Question: I have a set of data in the format as below:
name q1 q2 q3
ER_1 0 0 0
ER_2 0 0 0
I have written a code that does a calculation by reading in this data table and then if the particular calculation concerns one of the names mentioned ex: ER_1 then the q1, q2 and q3 will get updated. I am able to do this and modify the table except that I have trouble saving it in the same format. Here is my attempt which results in a txt file with all elements in a single line i.e. : name,q1,q2,q3,ER_1,0,0,0,ER_2,0,0,0
'''
data=numpy.loadtxt('table.txt', dtype=str,usecols=(0,1,2,3,4))#,unpack=True)
NAME='ER_1'
lst=[0,1,2]
for i in lst:
if NAME in data[i][0]:
data[i][1] = '27'
data.tofile('newdata.txt',sep=',')
'''

code as requested:
so you'll need to make a text file called - massout.txt which looks like this:
'''
Source M_ratio R_ratio B_ratio F_tot F_red F_blue c3
ER_1 0 0 0 0 0 0 0
ER_2 0 0 0 0 0 0 0
'''
then just copy and run this:
'''
massout=numpy.loadtxt('massout.txt', dtype=str,usecols=(0,1,2,3,4,5,6,7))#,unpack=True)
source='ER_1'
lst=[0,1,2]
for i in lst:
if source in massout[i][0]:
massout[i][1] = '27'
numpy.savetxt('newdata.txt', massout, delimiter='', fmt='%s
' )
'''
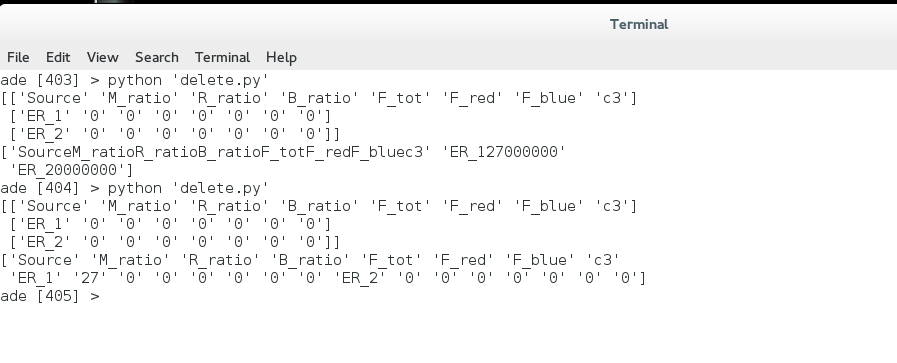
Answer: The 'tofile' method writes the data "flattened". It writes the elements sequentially to the file, losing any shape information about the array.
Your use of the function <URL>. Don't include ''
'' in the 'fmt' argument. The following works for me:
'''
numpy.savetxt('newdata.txt', massout, delimiter=' ', fmt='%s')
'''
---
With a 2-d numpy array, it is more efficient and stylistically preferable to index the array as 'massout[i, j]' instead of 'massout[i][j]'. That is, you should write
'''
massout[i, 1] = '27'
'''
instead of
'''
massout[i][1] = '27'
'''